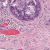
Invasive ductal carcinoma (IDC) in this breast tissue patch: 1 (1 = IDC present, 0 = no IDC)